Question: I've heard that if you do not specify 'output="false"' on a ColdFusion function that unnecessary buffering would occur which could hinder performance. So I wanted to run a test to see if I could prove this. My test is below. I saw no difference at all between 'output="true"' or 'output="false"'.
My test was to call the same function 1,000,000 times. I ran it 3 times with 'output="false"' and 3 times with 'output="true"'. All 6 tests finished at exactly 20-21 seconds.

The Test Code:
'''
<cffunction name="good" output="false" returntype="Numeric" access="private">
<cfargument name="numIn" type="numeric" required="true">
<cfset var x = 0>
<cfset x = arguments.numIn + 1>
<cfreturn x>
</cffunction>
<cffunction name="bad" output="true" returntype="Numeric" access="private">
<cfargument name="numIn" type="numeric" required="true">
<cfset var x = 0>
<cfset x = arguments.numIn + 1>
<cfreturn x>
</cffunction>
<cfset loopNum = <PHONE>>
<cfset x = 0>
<cfoutput>
x = #x#<br>
Running bad function #loopNum# times...<br>
</cfoutput>
<cfset tBegin = GetTickCount()>
<cfloop from="1" to="#loopNum#" index="i">
<cfset x = bad(i)>
</cfloop>
<cfset tEnd = GetTickCount()>
<cfset scriptTime = (tEnd - tBegin)>
<cfoutput>
x = #x#<br>
Time to complete: #scriptTime#<br>
</cfoutput>
<!---
<cfset x = 0>
<cfoutput>
x = #x#<br>
Running good function #loopNum# times...<br>
</cfoutput>
<cfset tBegin = GetTickCount()>
<cfloop from="1" to="#loopNum#" index="i">
<cfset x = good(i)>
</cfloop>
<cfset tEnd = GetTickCount()>
<cfset scriptTime = (tEnd - tBegin)>
<cfoutput>
x = #x#<br>
Time to complete: #scriptTime#<br>
</cfoutput>
--->
'''
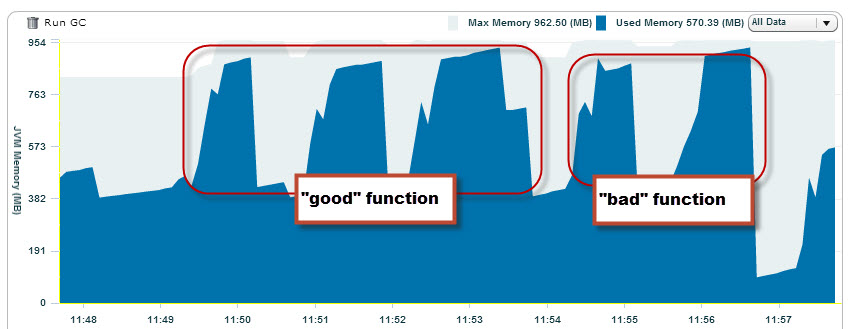
Answer: I agree that it is best practice to always include output="false" in your functions unless you have a very specific and very good reason not to (it's okay in some of the Application.cfc methods like onRequest() for example). But I've never heard anyone say that the reason for this had anything to do with performance, either processor utilization or memory consumption. The primary reason I maintain it is so that you don't have sudden unexpected errors at runtime (caused by that same unnecessary buffering).
Here's an easy example:
'''
<cffunction name="getFlag" output="true">
<cfreturn true />
</cffunction>
<cfif getFlag()><p>Hello World!</p></cfif>
<cfxml variable="doc"><cfoutput><root flag="#getFlag()#" /></cfoutput></cfxml>
<cfif doc.root.xmlAttributes.flag><p>Hello world!</p></cfif>
'''
You might write something like this, thinking everything should be fine, since the first '<cfif>' test works fine and you can dump out the xml document and it looks okay from the output of a '<cfdump>'. And then later you would get the error message this example creates:
'''
cannot convert the value " true" to a boolean
'''
Because the white-space from the function bled into the XML attribute and while CF will allow you to treat the string "true" as a boolean, it won't convert the string " true". And then like many of us have before, you might spend a long time banging your head, trying to figure out why there's extra white-space in your XML document when there is no extra space in the return value from your function. It happened to me once when custom functions were introduced in CF5. ;)